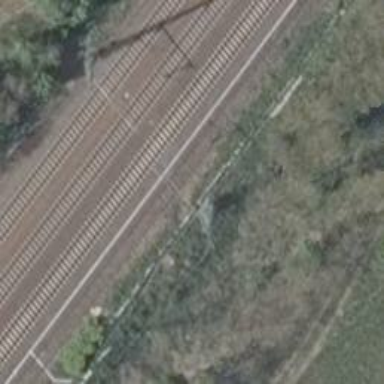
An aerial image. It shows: Disused railway spur service.